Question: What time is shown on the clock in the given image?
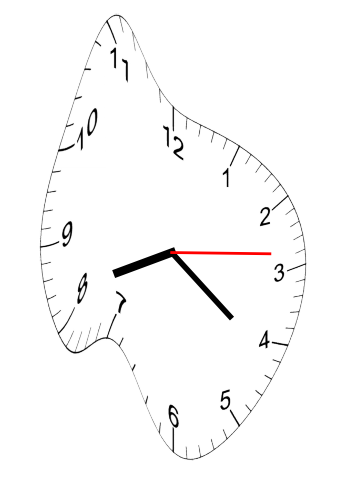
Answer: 08:21:14